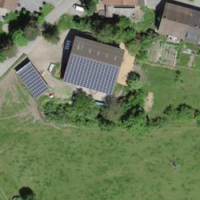
EUNIS habitat code: 54
Species observed at this site:
Galeopsis tetrahit